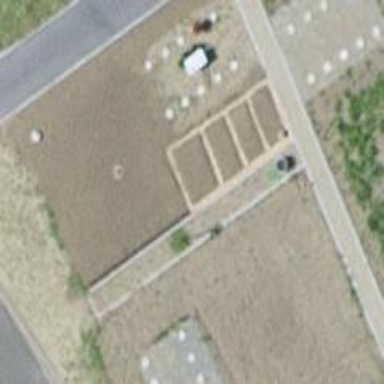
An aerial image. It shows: Plot within allotments.